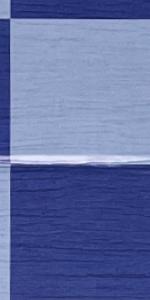
Label: Empty